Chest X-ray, AP view. Patient: 34 years old, sex M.
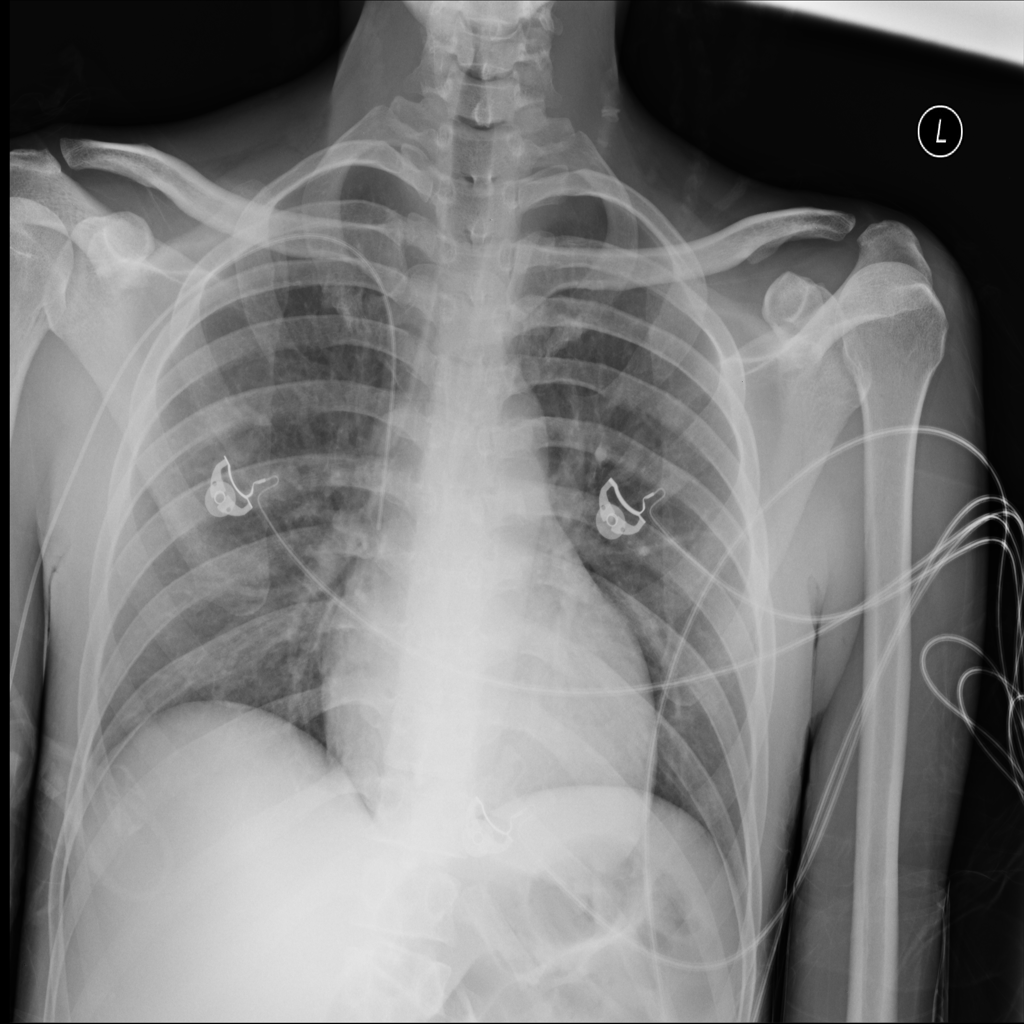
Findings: No Finding